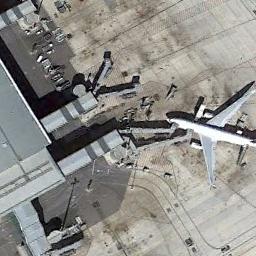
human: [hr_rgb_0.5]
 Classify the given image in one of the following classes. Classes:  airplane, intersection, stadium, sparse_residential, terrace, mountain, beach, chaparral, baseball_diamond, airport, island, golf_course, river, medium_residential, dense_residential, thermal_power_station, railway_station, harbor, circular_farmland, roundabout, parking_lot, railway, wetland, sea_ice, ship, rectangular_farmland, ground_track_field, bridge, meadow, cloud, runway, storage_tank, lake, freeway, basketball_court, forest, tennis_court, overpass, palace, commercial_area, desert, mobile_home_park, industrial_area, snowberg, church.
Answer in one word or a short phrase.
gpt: airplane